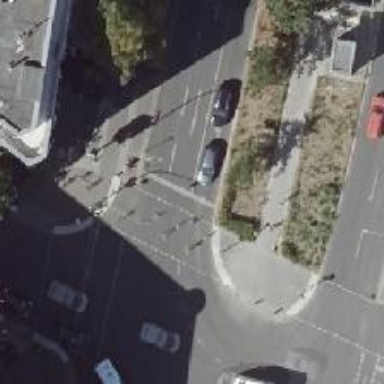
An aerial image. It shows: Road crossing with traffic signals.